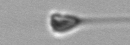
Label: Asterionellopsis_glacialis